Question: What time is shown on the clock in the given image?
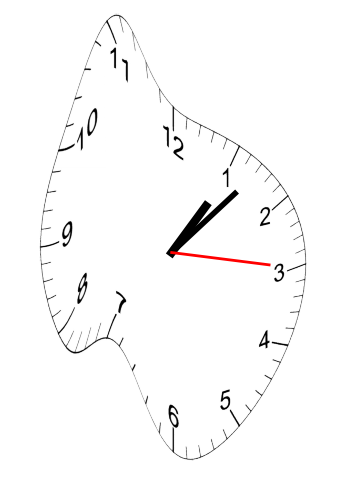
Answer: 01:07:15